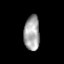
Tissue: lung
Cell type: T cells
Senescence score: 0.1726
Nuclear area (px): 531
Mean DAPI intensity: 166.418